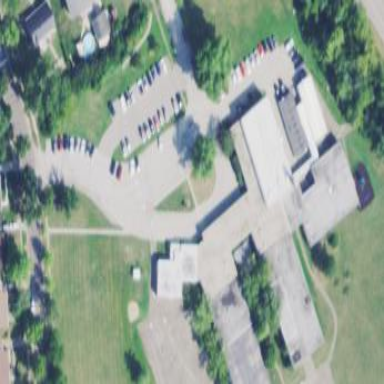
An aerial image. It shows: Kindergarten building.